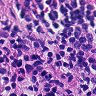
Metastatic tissue present: no